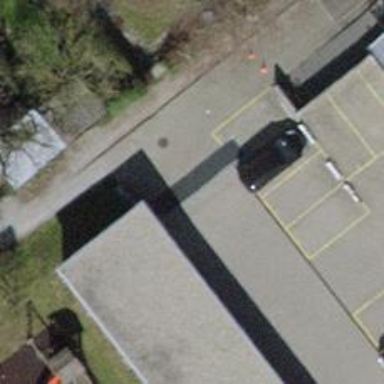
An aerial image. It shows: Driveway made of paving stones.